Question: I'm sorry, I don't find an already asked question for this problem...
in Xcode, what is the shortcut to edit multiples lines like the "CMD+click" of sublime text?

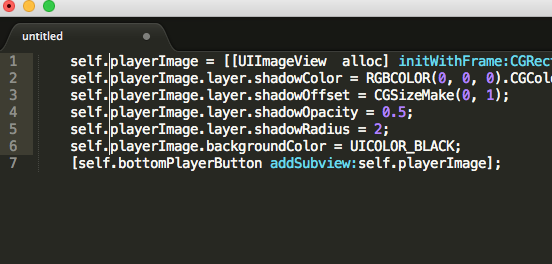
Answer: It is possible with Xcode 10+, see the <URL>.
Ways to create multiple cursors:
> - - - -
preview:
<URL>
For more information, see <URL>